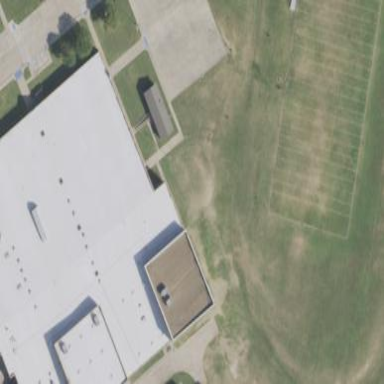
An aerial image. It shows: School building.